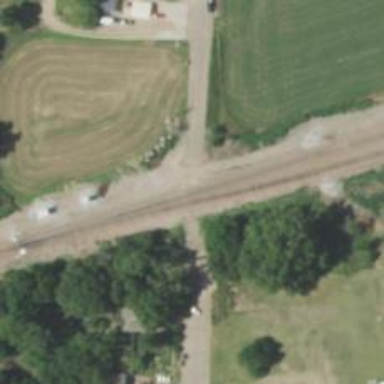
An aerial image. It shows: Railway track.